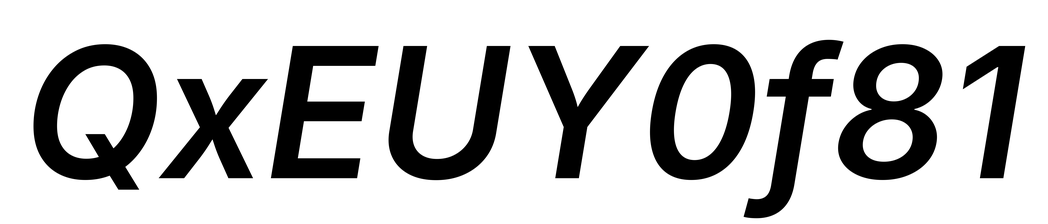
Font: Inter-Italic_SemiBold_Italic